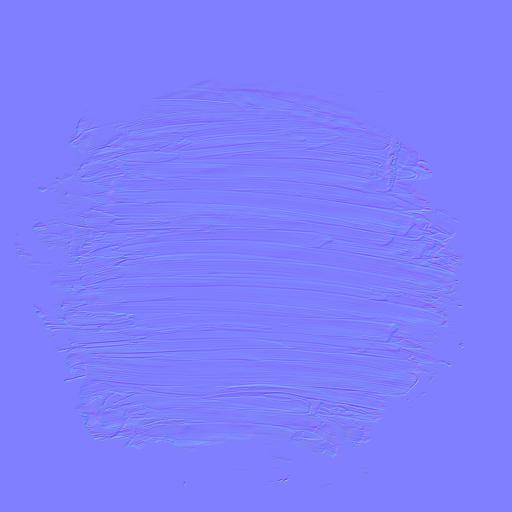
imperfection imperfections scratched scratches smear surface